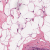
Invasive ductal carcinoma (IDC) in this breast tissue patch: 0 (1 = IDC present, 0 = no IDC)